Question: I was wondering if there is a 3rd party control that allows something like this.

highly appreciated,
Kave
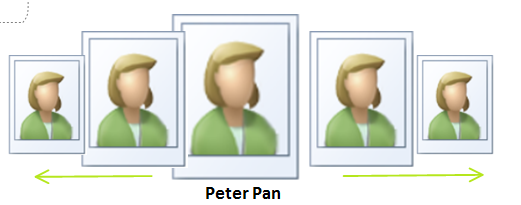
Answer: I found it here silverlightcoverflow.codeplex.com